Field crop: maize
Growth stage: 2
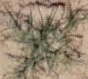
Species: salsola